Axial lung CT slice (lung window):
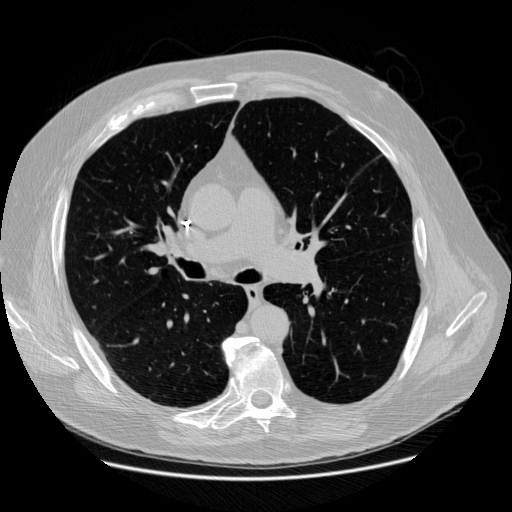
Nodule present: no